高三 · 计数
（12 分）某健身机构统计了去年该机构所有消费者的消费金额(单位: 元),如图所示:

（1）现从去年的消费金额超过 3200 元的消费者中随机抽取 2 人, 求至少有 1 位消费者去年的消费金额在 $(3200 ， 4000]$ 内的概率;

（2）针对这些消费者，该健身机构今年欲实施入会制，详情如下表:

| 会员等级 | 消费金额 |
| :---: | :---: |
| 普通会员 | 2000 |
| 银卡会员 | 2700 |
| 金卡会员 | 3200 |

预计去年消费金额在 $(0,1600]$ 内的消费者今年都将会申请办理普通会员，消费金额在 $(1600 ， 3200]$ 内的消费者都将会申请办理银卡会员，消费金额在 $(3200 ， 4800]$内的消费者都将会申请办理金卡会员, 消费者在申请办理会员时, 需一次性缴清相应等级的消费金额, 该健身机构在今年底将针对这些消费者举办消费返利活动, 现有如下两种预设方案:

方案 1: 按分层抽样从普通会员, 银卡会员, 金卡会员中总共抽取 25 位“幸运之星”给予奖励: 普通会员中的“幸运之星”每人奖励 500 元; 银卡会员中的“幸运之星”每人奖励 600 元; 金卡会员中的“幸运之星”每人奖励 800 元.

方案 2: 每位会员均可参加摸奖游戏, 游戏规则如下: 从一个装有 3 个白球、 2 个红球(球只有颜色不同)的箱子中, 有放回地摸三次球, 每次只能摸一个球, 若摸到红球的总数为 2 , 则可获得 200 元奖励金; 若摸到红球的总数为 3 , 则可获得 300 元奖励金; 其他情况不给予奖励. 规定每位普通会员均可参加 1 次摸奖游戏; 每位银卡会员均可参加 2 次摸奖游戏; 每位金卡会员均可参加 3 次摸奖游戏(每次摸奖的结果相互独立). 请你预测哪一种返利活动方案该健身机构的投资较少? 并说明理由.
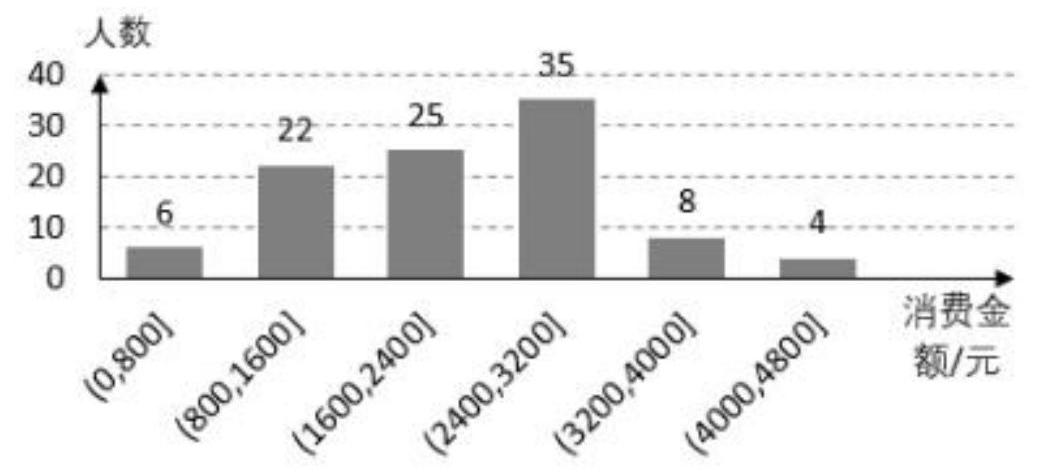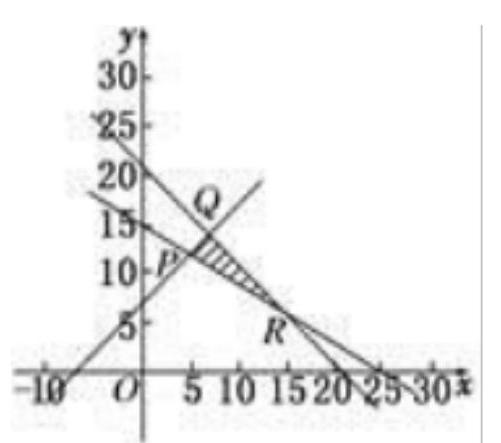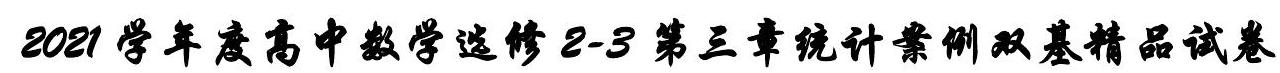
答案: (1) $\frac{10}{11}$; (2) 方案 2 投资较少, 理由见解析.

【解析】（1）去年的消费金额超过 3200 元的消费者有 12 人, 随机抽取 2 人, 消费金额在 $(3200,4000]$的范围内的人数为 $X$, 可能取值为 $0,1,2, P(X \geq 1)=1-P(X=0)=1-\frac{\mathrm{C}_{4}^{2}}{\mathrm{C}_{12}^{2}}=\frac{10}{11}$,

所以至少有 1 位消费者去年的消费金额在 $(3200,4000]$ 的范围内的概率为 $\frac{10}{11}$.

（2）方案 1: 按分层抽样从普通会员，银卡会员，金卡会员中总共抽取 25 位“幸运之星”, 则“幸运之星”中的普通会员, 银卡会员, 金卡会员的人数分别为 $\frac{28}{100} \times 25=7, \frac{60}{100} \times 25=15, \frac{12}{100} \times 25=3$.按照方案 1 奖励的总金额 $\xi_{1}=7 \times 500+15 \times 600+3 \times 800=14900 （$ 元）.

方案 2：设 $\eta$ 表示参加一次摸奖游戏所获得的奖励金，则 $\eta$ 的可能取值为 $0,200,300$.

摸到红球的概率 $P=\frac{\mathrm{C}_{2}^{1}}{\mathrm{C}_{5}^{1}}=\frac{2}{5}$,

所以 $P(\eta=0)=\mathrm{C}_{3}^{0} \cdot\left(\frac{2}{5}\right)^{0} \cdot\left(\frac{3}{5}\right)^{3}+\mathrm{C}_{3}^{1} \cdot \frac{2}{5} \cdot\left(\frac{3}{5}\right)^{2}=\frac{81}{125}$,

$P(\eta=200)=\mathrm{C}_{3}^{2} \cdot\left(\frac{2}{5}\right)^{2} \cdot \frac{3}{5}=\frac{36}{125}$,

$P(\eta=300)=\mathrm{C}_{3}^{3} \cdot\left(\frac{2}{5}\right)^{3} \cdot\left(\frac{3}{5}\right)^{0}=\frac{8}{125}$.

$\eta$ 的分布列为

| $\eta$ | 0 | 200 | 300 |
| :---: | :---: | :---: | :---: |
| $P$ | $\frac{81}{125}$ | $\frac{36}{125}$ | $\frac{8}{125}$ |

数学期望 $E(\eta)=0 \times \frac{81}{125}+200 \times \frac{36}{125}+300 \times \frac{8}{125}=76.8$ (元),

按照方案 2 奖励的总金额 $\xi_{2}=(28+2 \times 60+3 \times 12) \times 76.8=14131.2$ （元）,

由 $\xi_{1}>\xi_{2}$ 知，方案 2 投资较少.

22.答案:(1) $0 \cdot 9772$; (2) $A$ 型车 5 辆, $B$ 型车 12 辆.

【解析】（1）由于随机变量 $X$ 服从正态分布 $N\left(800,50^{2}\right)$,

故有 $\mu=800, \sigma=50, P(700<X \leq 900)=0.9544$

由正态分布的对称性，可得

$p_{0}=P(X \leq 900)=P(X \leq 800)+P(800<X \leq 900)=\frac{1}{2}+\frac{1}{2} P(700<X \leq 900)$

$=0.9772$.

(2) 设 $A$ 型、 $B$ 型车辆的数量分别为 $x, y$ 辆, 则相应的营运成本为 $1600 x+2400 y$.依题意, $x, y$ 还需满足 $x+y \leq 21, y \leq x+7$,

$P(X \leq 36 x+60 y) \geq p_{0}$

由 (1) 知, $p_{0}=P(X \leq 900)$, 故 $P(X \leq 36 x+60 y) \geq p_{0}$ 等价于 $36 x+60 y \geq 900$.

于是原问题等价于求满足约束条件 $\left\{\begin{array}{l}x+y \leq 21 \\ y \leq x+7 \\ 36 x+60 y \geq 900 \\ x, y \geq 0, x, y \in \mathbf{N}\end{array}\right.$,

且使目标函数 $z=1600 x+2400 y$ 达到最小的 $x, y$.

作可行域如图所示, 可行域的三个顶点坐标分别为 $P(5,12), Q(7,14), R(15,6)$.

由图可知, 当直线 $z=1600 x+2400 y$ 经过可行域的点 $P$ 时, 直线 $z=1600 x+2400 y$ 在 $y$ 轴上截距

$\frac{z}{2400}$ 最小, 即 $z$ 取得最小值.

故应配备 $A$ 型车 5 辆、 $B$ 型车 12 辆.

解析: 答案:(1) $\frac{10}{11}$; (2) 方案 2 投资较少, 理由见解析.

【解析】（1）去年的消费金额超过 3200 元的消费者有 12 人, 随机抽取 2 人, 消费金额在 $(3200,4000]$的范围内的人数为 $X$, 可能取值为 $0,1,2, P(X \geq 1)=1-P(X=0)=1-\frac{\mathrm{C}_{4}^{2}}{\mathrm{C}_{12}^{2}}=\frac{10}{11}$,

所以至少有 1 位消费者去年的消费金额在 $(3200,4000]$ 的范围内的概率为 $\frac{10}{11}$.

（2）方案 1: 按分层抽样从普通会员，银卡会员，金卡会员中总共抽取 25 位“幸运之星”, 则“幸运之星”中的普通会员, 银卡会员, 金卡会员的人数分别为 $\frac{28}{100} \times 25=7, \frac{60}{100} \times 25=15, \frac{12}{100} \times 25=3$.按照方案 1 奖励的总金额 $\xi_{1}=7 \times 500+15 \times 600+3 \times 800=14900 （$ 元）.

方案 2：设 $\eta$ 表示参加一次摸奖游戏所获得的奖励金，则 $\eta$ 的可能取值为 $0,200,300$.

摸到红球的概率 $P=\frac{\mathrm{C}_{2}^{1}}{\mathrm{C}_{5}^{1}}=\frac{2}{5}$,

所以 $P(\eta=0)=\mathrm{C}_{3}^{0} \cdot\left(\frac{2}{5}\right)^{0} \cdot\left(\frac{3}{5}\right)^{3}+\mathrm{C}_{3}^{1} \cdot \frac{2}{5} \cdot\left(\frac{3}{5}\right)^{2}=\frac{81}{125}$,

$P(\eta=200)=\mathrm{C}_{3}^{2} \cdot\left(\frac{2}{5}\right)^{2} \cdot \frac{3}{5}=\frac{36}{125}$,

$P(\eta=300)=\mathrm{C}_{3}^{3} \cdot\left(\frac{2}{5}\right)^{3} \cdot\left(\frac{3}{5}\right)^{0}=\frac{8}{125}$.

$\eta$ 的分布列为

| $\eta$ | 0 | 200 | 300 |
| :---: | :---: | :---: | :---: |
| $P$ | $\frac{81}{125}$ | $\frac{36}{125}$ | $\frac{8}{125}$ |

数学期望 $E(\eta)=0 \times \frac{81}{125}+200 \times \frac{36}{125}+300 \times \frac{8}{125}=76.8$ (元),

按照方案 2 奖励的总金额 $\xi_{2}=(28+2 \times 60+3 \times 12) \times 76.8=14131.2$ （元）,

由 $\xi_{1}>\xi_{2}$ 知，方案 2 投资较少.

22.答案:(1) $0 \cdot 9772$; (2) $A$ 型车 5 辆, $B$ 型车 12 辆.

【解析】（1）由于随机变量 $X$ 服从正态分布 $N\left(800,50^{2}\right)$,

故有 $\mu=800, \sigma=50, P(700<X \leq 900)=0.9544$

由正态分布的对称性，可得

$p_{0}=P(X \leq 900)=P(X \leq 800)+P(800<X \leq 900)=\frac{1}{2}+\frac{1}{2} P(700<X \leq 900)$

$=0.9772$.

(2) 设 $A$ 型、 $B$ 型车辆的数量分别为 $x, y$ 辆, 则相应的营运成本为 $1600 x+2400 y$.依题意, $x, y$ 还需满足 $x+y \leq 21, y \leq x+7$,

$P(X \leq 36 x+60 y) \geq p_{0}$

由 (1) 知, $p_{0}=P(X \leq 900)$, 故 $P(X \leq 36 x+60 y) \geq p_{0}$ 等价于 $36 x+60 y \geq 900$.

于是原问题等价于求满足约束条件 $\left\{\begin{array}{l}x+y \leq 21 \\ y \leq x+7 \\ 36 x+60 y \geq 900 \\ x, y \geq 0, x, y \in \mathbf{N}\end{array}\right.$,

且使目标函数 $z=1600 x+2400 y$ 达到最小的 $x, y$.

作可行域如图所示, 可行域的三个顶点坐标分别为 $P(5,12), Q(7,14), R(15,6)$.

由图可知, 当直线 $z=1600 x+2400 y$ 经过可行域的点 $P$ 时, 直线 $z=1600 x+2400 y$ 在 $y$ 轴上截距

$\frac{z}{2400}$ 最小, 即 $z$ 取得最小值.

故应配备 $A$ 型车 5 辆、 $B$ 型车 12 辆.